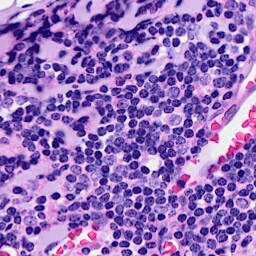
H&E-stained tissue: Breast